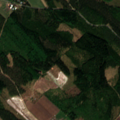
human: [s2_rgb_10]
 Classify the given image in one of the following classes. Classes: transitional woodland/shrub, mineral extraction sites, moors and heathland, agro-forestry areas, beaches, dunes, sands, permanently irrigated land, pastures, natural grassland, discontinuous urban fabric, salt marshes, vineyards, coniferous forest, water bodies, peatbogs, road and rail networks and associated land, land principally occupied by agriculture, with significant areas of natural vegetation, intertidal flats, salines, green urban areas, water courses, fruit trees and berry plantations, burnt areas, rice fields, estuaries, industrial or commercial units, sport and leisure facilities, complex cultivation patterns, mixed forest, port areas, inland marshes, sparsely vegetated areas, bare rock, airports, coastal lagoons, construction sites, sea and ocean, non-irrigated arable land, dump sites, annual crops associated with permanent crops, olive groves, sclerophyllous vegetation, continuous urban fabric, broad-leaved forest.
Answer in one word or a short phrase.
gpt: land principally occupied by agriculture, with significant areas of natural vegetation, coniferous forest, mixed forest